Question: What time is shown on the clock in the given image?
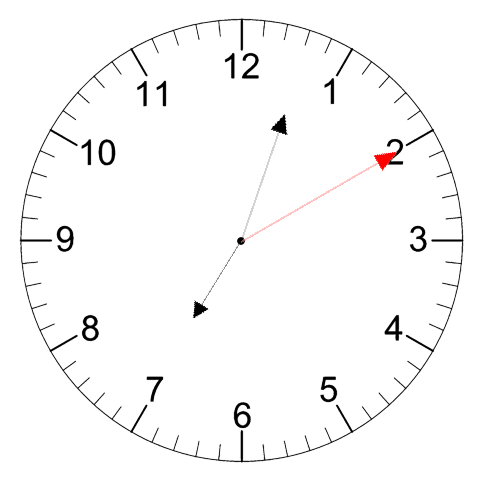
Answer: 07:03:10